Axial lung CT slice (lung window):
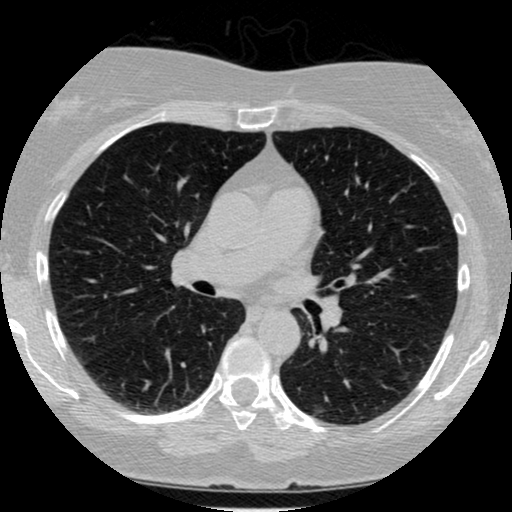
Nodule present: no